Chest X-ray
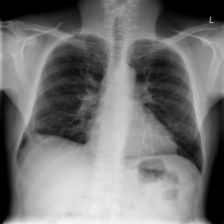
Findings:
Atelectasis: negative
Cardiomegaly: negative
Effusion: negative
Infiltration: negative
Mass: negative
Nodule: negative
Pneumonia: negative
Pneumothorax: negative
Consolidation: negative
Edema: negative
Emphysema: negative
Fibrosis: negative
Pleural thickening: negative
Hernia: negative